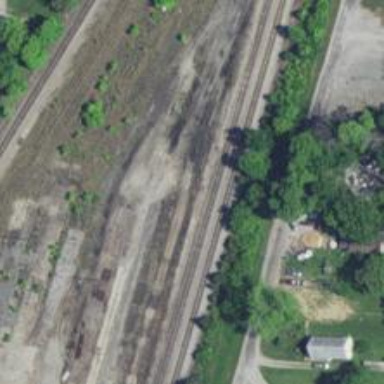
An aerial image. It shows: Abandoned railway yard.